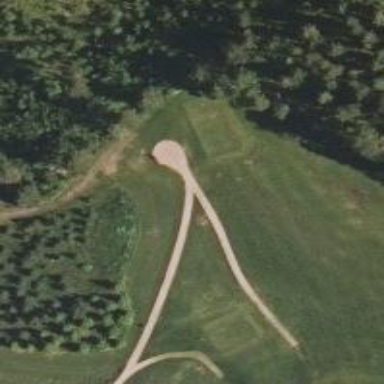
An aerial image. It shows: Path for both road and golf.